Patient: sex M, age 57
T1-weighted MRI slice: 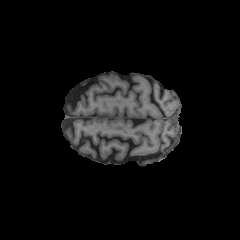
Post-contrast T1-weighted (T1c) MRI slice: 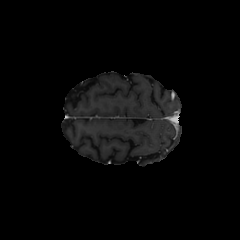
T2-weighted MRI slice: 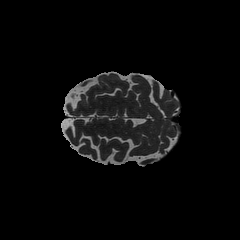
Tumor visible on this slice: no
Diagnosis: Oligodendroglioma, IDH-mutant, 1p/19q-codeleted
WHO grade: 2